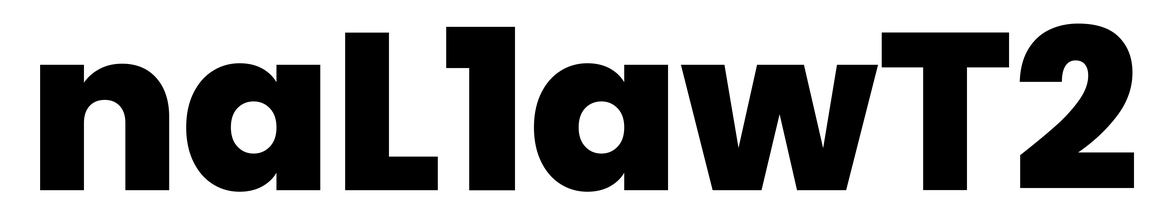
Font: Poppins-ExtraBold